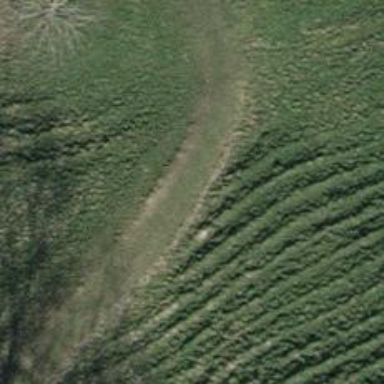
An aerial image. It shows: Ground path.